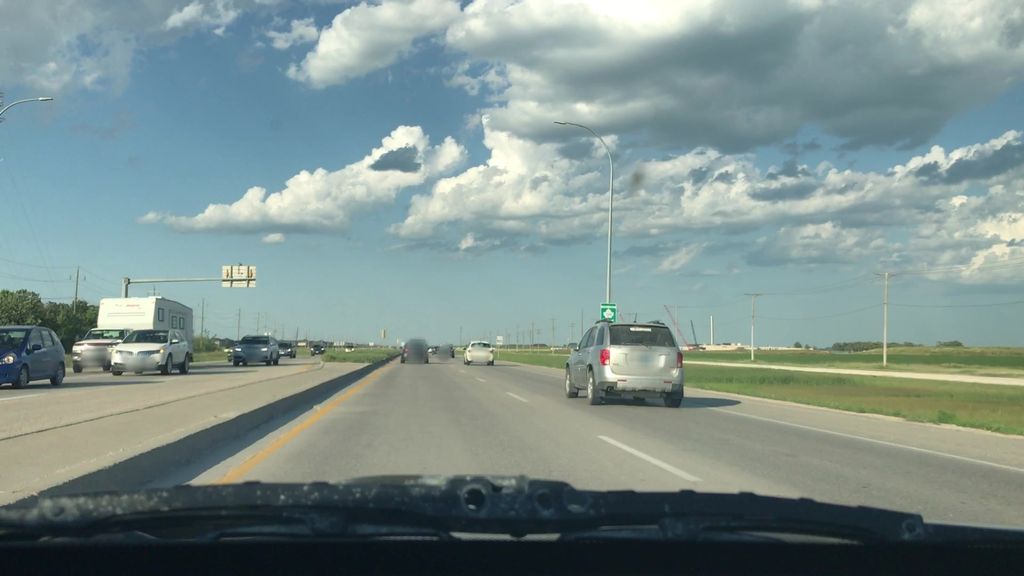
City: winnipeg